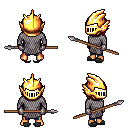
a pixel art fantasy rpg character, male body template, human, tanned skin, chain mail, magenta pants, brunette pageboy hairstyle, gold helm, metal gloves, gray slippers, spear, four views (front, back, left, right), 2x2 character sprite sheet, small pixel art, hard edges, no anti-aliasing